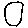
Label: circle